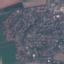
Land use / land cover: Residential